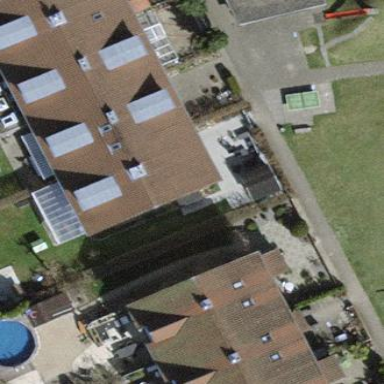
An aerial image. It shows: Terrace building.